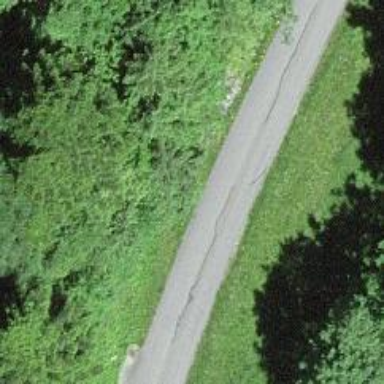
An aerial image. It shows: Unclassified road with asphalt surface. The road has grade1 tracktype.